The image is an STFT spectrogram (time versus frequency) of a rotating-machine vibration signal. Based on the visible evidence, which rotor condition applies: normal, misalignment, unbalance, looseness?
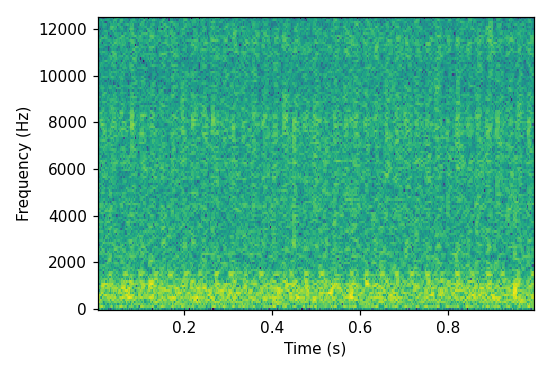
Answer: unbalance